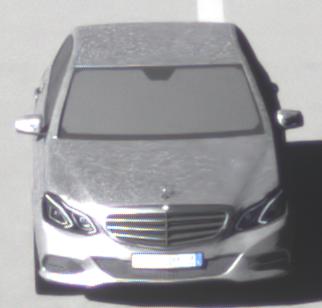
Make: Mercedes-Benz
Model: E 200
Detailed model: E-Class (212) Limousine
Model produced from: 2013/04
Model produced until: 2015/10
Doors: 4
Color: white
Road condition: dry road
Daytime: morning or afternoon
Contrast: high contrast